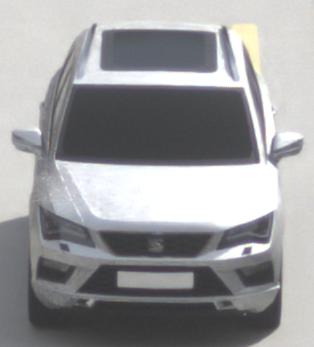
Make: SEAT
Model: Ateca 1.0 TSI Ecomotive
Detailed model: Ateca (5FP)
Model produced from: 2016/08
Model produced until: 2018/08
Doors: 5
Color: white
Road condition: dry road
Daytime: morning or afternoon
Contrast: low contrast